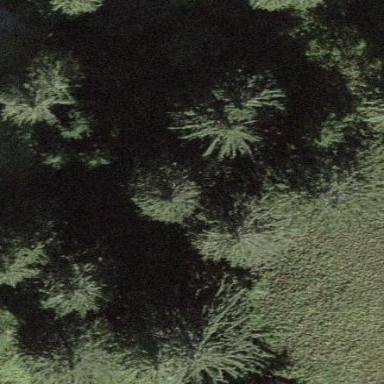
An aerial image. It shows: Forest area.